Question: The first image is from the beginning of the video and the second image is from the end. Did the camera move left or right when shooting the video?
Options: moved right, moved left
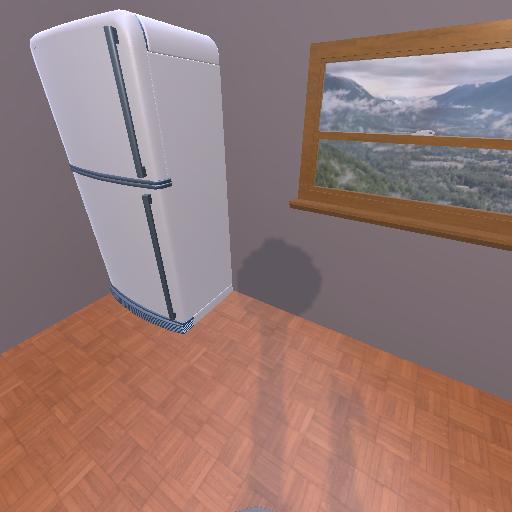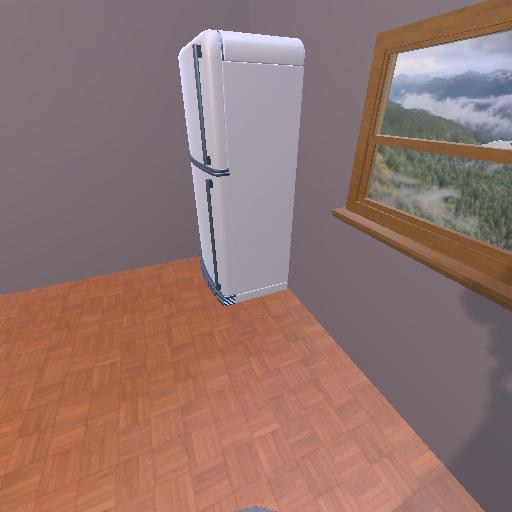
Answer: moved right